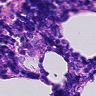
Metastatic tissue present: no